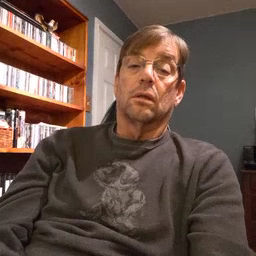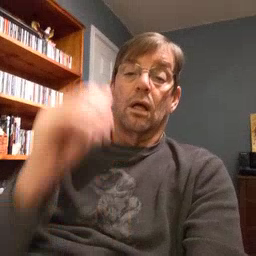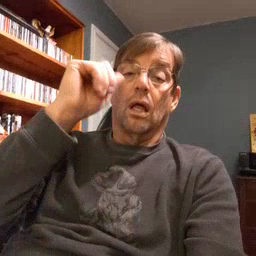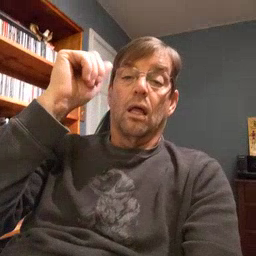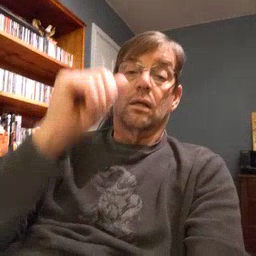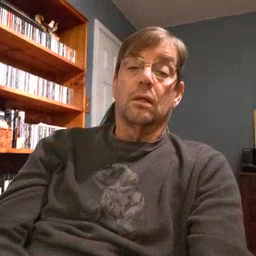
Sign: aunt